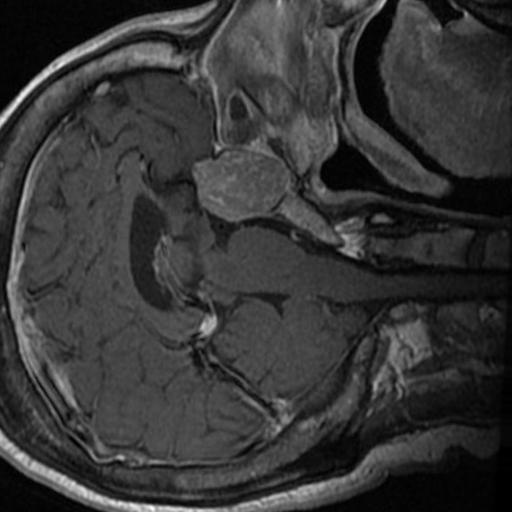
Label: brain_tumor